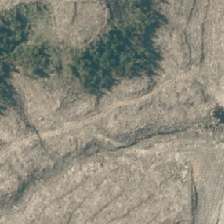
Land cover: harvested_forest